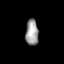
Tissue: prostate
Cell type: B cells
Senescence score: 0.7018
Nuclear area (px): 330
Mean DAPI intensity: 154.333